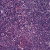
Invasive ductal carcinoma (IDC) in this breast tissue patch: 0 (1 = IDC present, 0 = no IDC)